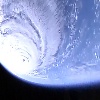
Label: cloud